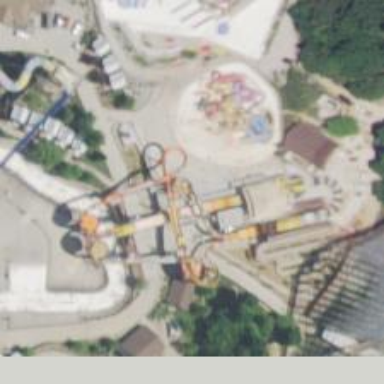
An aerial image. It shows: Water slide attraction.